Aerial crown-view tile of a tropical tree (Barro Colorado Island, Panama), acquired 20240611:
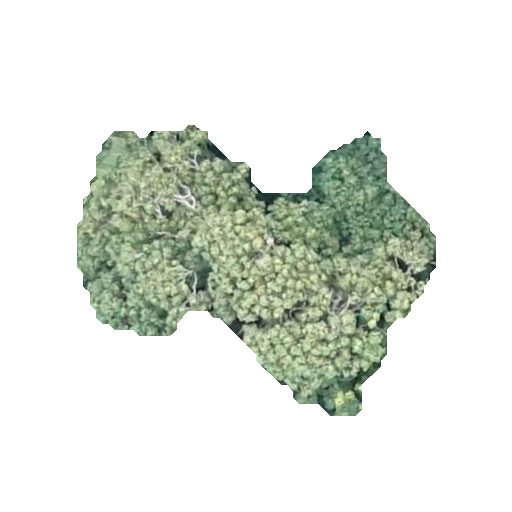
Species: Sterculia apetala
GBIF accepted scientific name: Sterculia apetala
Crown area: 101.64 m²